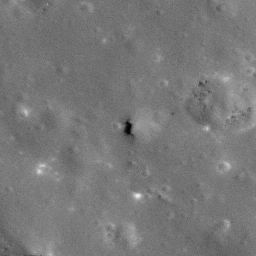
Pit: Kepler 4a
Host crater: Kepler
Host type: impact_melt
Lunar coordinates: latitude 7.946, longitude 322.136